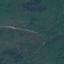
Land use / land cover: Forest